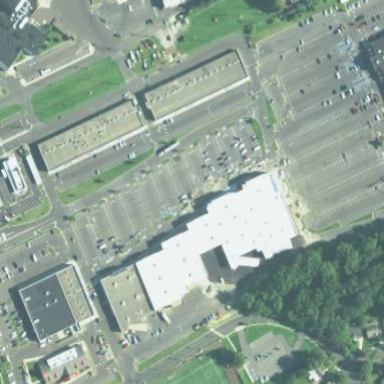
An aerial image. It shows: Retail area.